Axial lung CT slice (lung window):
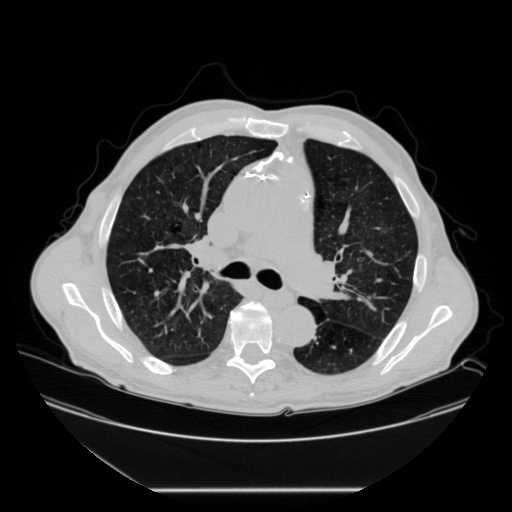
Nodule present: no